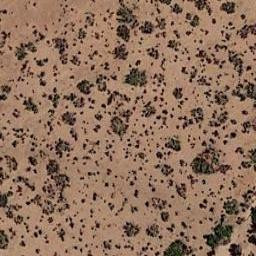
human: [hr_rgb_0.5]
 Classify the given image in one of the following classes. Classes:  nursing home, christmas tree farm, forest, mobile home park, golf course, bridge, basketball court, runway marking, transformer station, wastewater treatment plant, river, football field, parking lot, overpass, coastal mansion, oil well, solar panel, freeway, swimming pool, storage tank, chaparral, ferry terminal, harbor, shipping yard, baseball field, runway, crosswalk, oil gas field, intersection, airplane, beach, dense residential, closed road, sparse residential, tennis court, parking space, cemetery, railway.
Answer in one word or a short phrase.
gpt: chaparral